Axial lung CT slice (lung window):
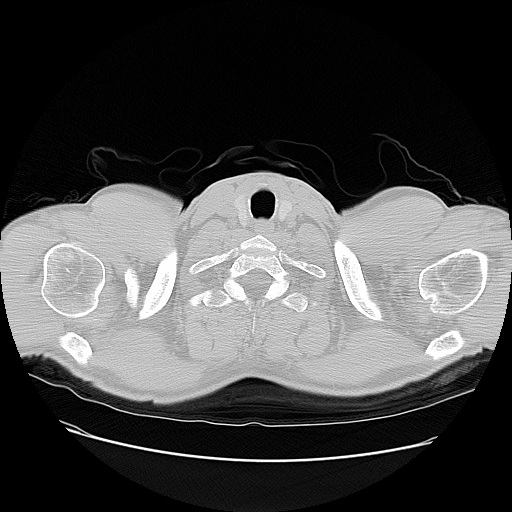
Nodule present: no